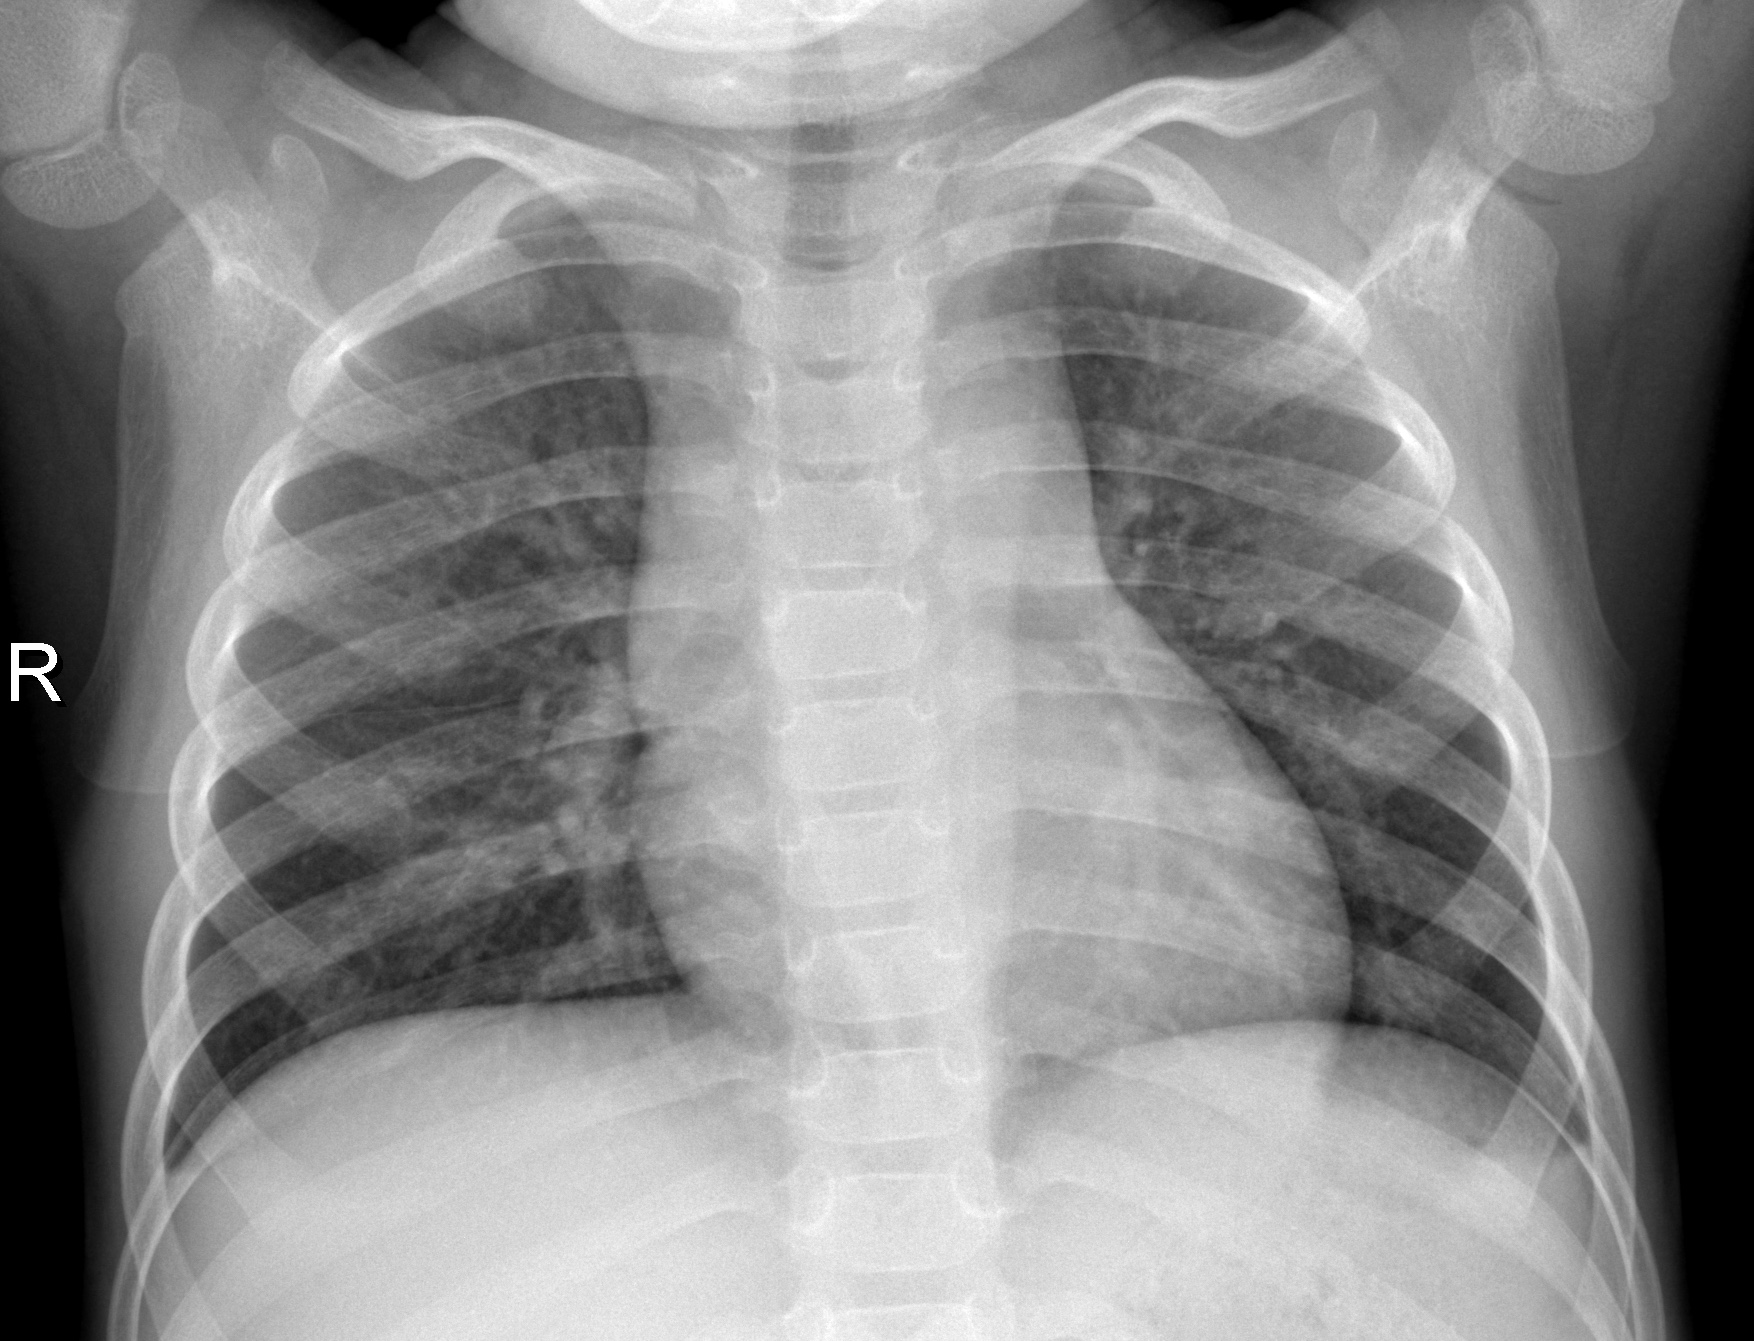
Diagnosis: NORMAL